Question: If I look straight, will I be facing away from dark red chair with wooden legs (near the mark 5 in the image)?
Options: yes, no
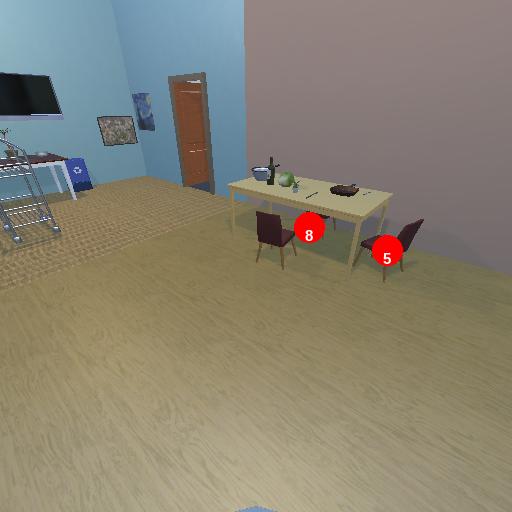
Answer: yes